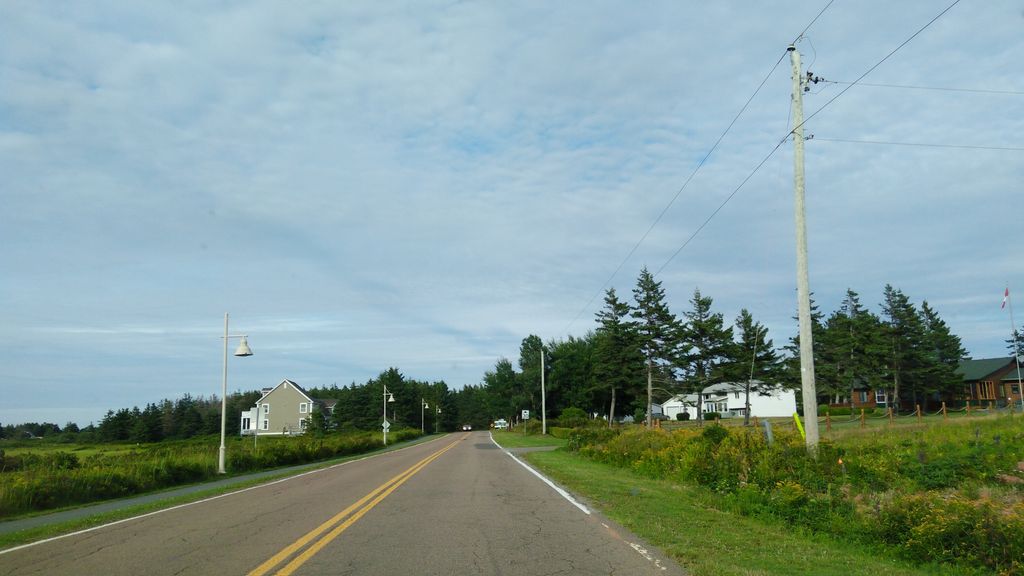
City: charlottetown